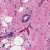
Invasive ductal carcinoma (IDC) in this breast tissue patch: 0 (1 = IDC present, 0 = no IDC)